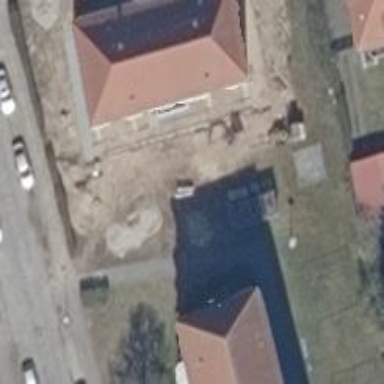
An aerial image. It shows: Hipped roof on apartment building.